Field crop: tomato
Growth stage: 1
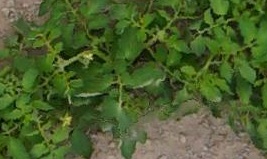
Species: tomato